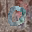
Label: 0